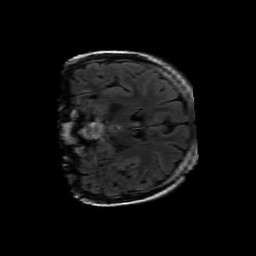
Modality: FLAIR
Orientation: coronal
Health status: ill
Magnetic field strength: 3 T